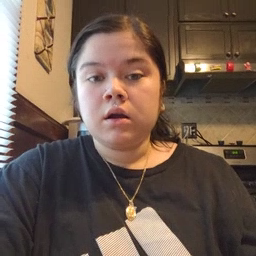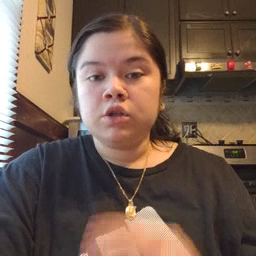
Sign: can